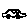
Label: car